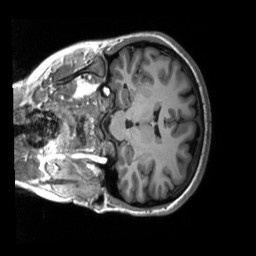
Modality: T1w
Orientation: coronal
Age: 27
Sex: female
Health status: healthy
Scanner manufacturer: siemens
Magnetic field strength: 3 T
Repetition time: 2.53 s
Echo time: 0.00219 s